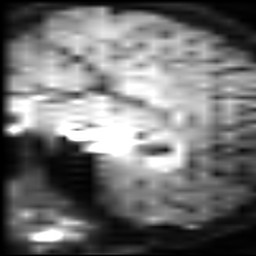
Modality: inplaneT2
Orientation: sagittal